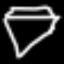
Label: diamond